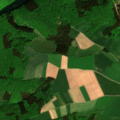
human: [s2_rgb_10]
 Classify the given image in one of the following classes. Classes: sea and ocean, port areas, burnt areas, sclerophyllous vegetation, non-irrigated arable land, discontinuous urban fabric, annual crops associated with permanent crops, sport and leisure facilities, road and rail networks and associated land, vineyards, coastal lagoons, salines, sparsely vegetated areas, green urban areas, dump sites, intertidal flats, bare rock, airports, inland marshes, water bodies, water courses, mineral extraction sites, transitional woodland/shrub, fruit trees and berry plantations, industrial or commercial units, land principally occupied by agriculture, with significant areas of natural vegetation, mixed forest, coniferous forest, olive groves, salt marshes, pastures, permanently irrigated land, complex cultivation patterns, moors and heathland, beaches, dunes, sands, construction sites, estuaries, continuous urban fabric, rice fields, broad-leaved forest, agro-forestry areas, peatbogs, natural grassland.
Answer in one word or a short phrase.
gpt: non-irrigated arable land, broad-leaved forest, coniferous forest, water bodies